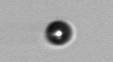
Label: bead